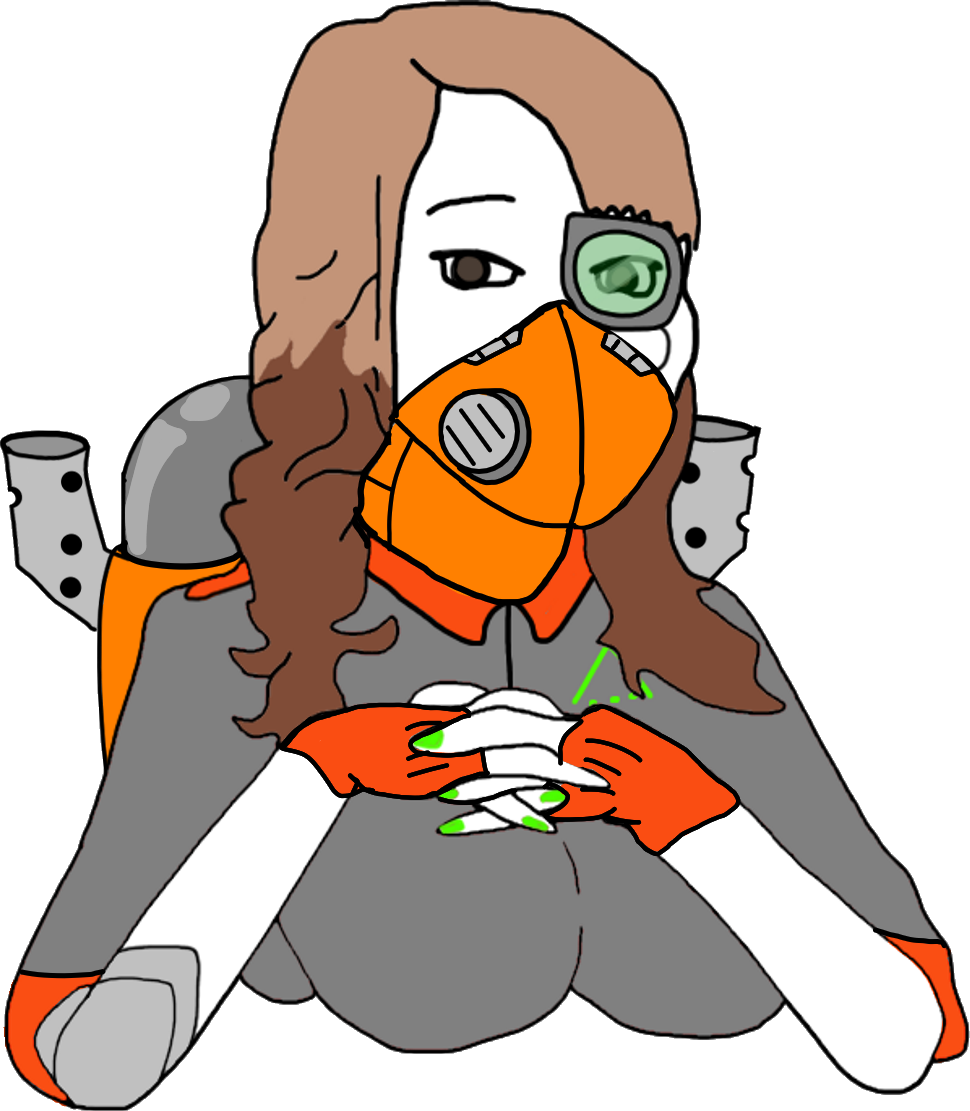
Label: 5_Abusive_Wife